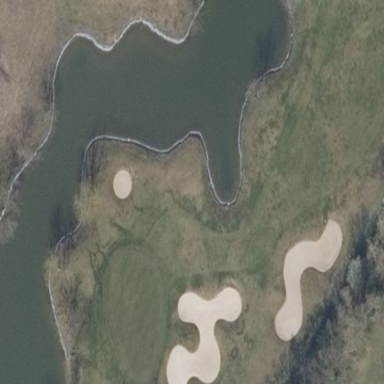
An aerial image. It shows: Picturesque scene of golf course with lateral water hazard.